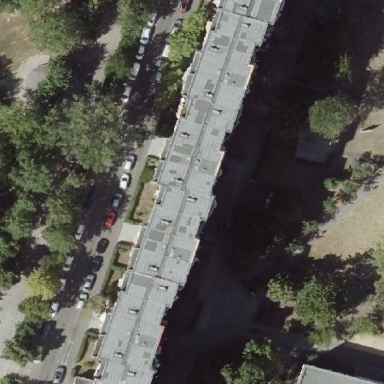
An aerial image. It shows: Building with apartments and flat roof.